Question: I keep getting the same Traceback error when trying to start a new Mezzanine project with Cartridge on an Ubuntu VPS:

It looks like Mezzanine cannot find Cartridge, but I am not sure how to fix it.
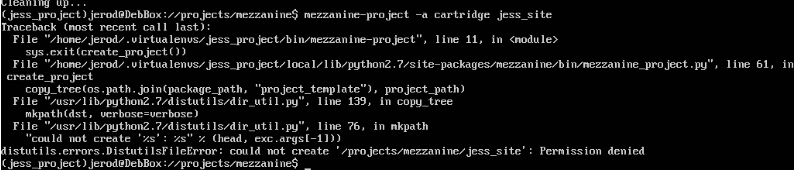
Answer: Looks like permission issue to me. You do not have write privilege on '/projects/mezzanine/jess_site'
You can either work as a root user, which I do not suggest or use '~/projects/mezzanine/jess_site' rather than '/projects/mezzanine/jess_site'.
As you might already know, ~ refers to the home directory which you have read/write permission.